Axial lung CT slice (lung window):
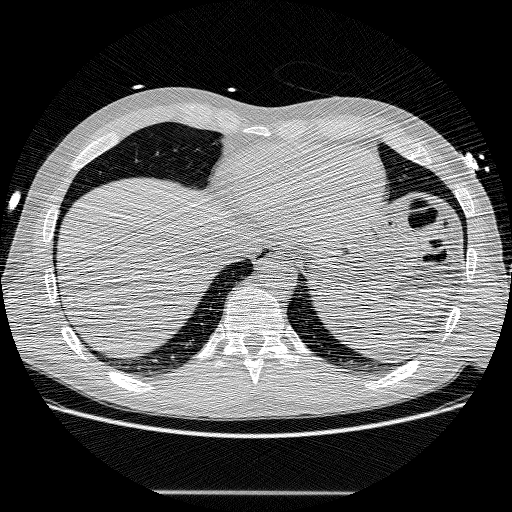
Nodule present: no